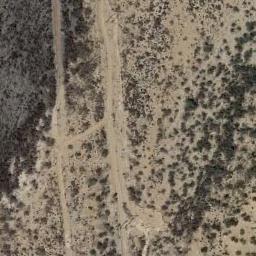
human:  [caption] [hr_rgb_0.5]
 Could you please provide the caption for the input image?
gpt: There are two trees in this desert .

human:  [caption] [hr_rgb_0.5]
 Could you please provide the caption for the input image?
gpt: There are many bushes make up the chaparral in the bare land .

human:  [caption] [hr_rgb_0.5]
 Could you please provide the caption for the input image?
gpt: Chaparral is small and densely distributed in the sand and there are several winding paths in the sand .

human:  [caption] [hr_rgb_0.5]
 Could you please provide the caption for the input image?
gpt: Some chaparrals of different kinds and sizes grow in the desert and some roads go through the desert .

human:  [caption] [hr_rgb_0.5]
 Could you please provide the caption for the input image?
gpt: There are two dirt roads in the chaparral .